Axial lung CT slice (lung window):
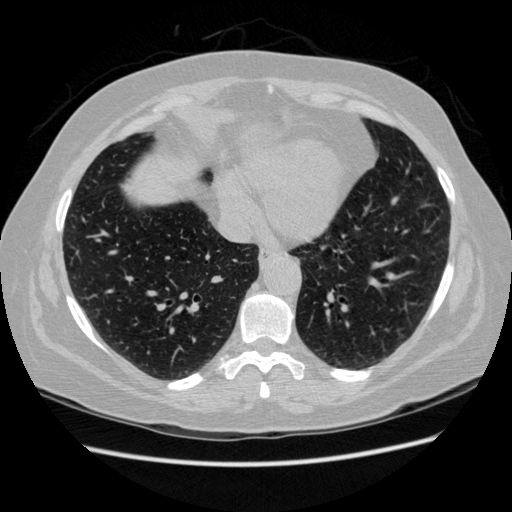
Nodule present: no